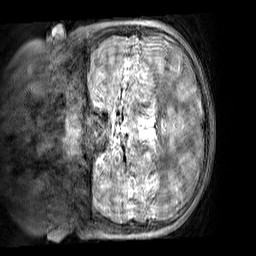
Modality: T2w
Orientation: coronal
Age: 10
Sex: male
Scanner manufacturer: siemens
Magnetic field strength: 3 T
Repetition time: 3.2 s
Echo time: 0.408 s